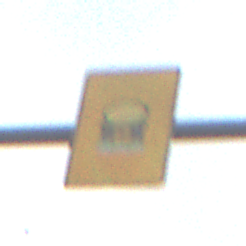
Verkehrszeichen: FahrzeugeMitWassergefaehrdenderLadungOhnePfeilsymbol
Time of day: MorningAfternoon
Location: Outdoor (Suburban)
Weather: PartlyCloudy
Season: NotSpecified
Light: Natural